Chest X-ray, AP view. Patient: 32 years old, sex F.
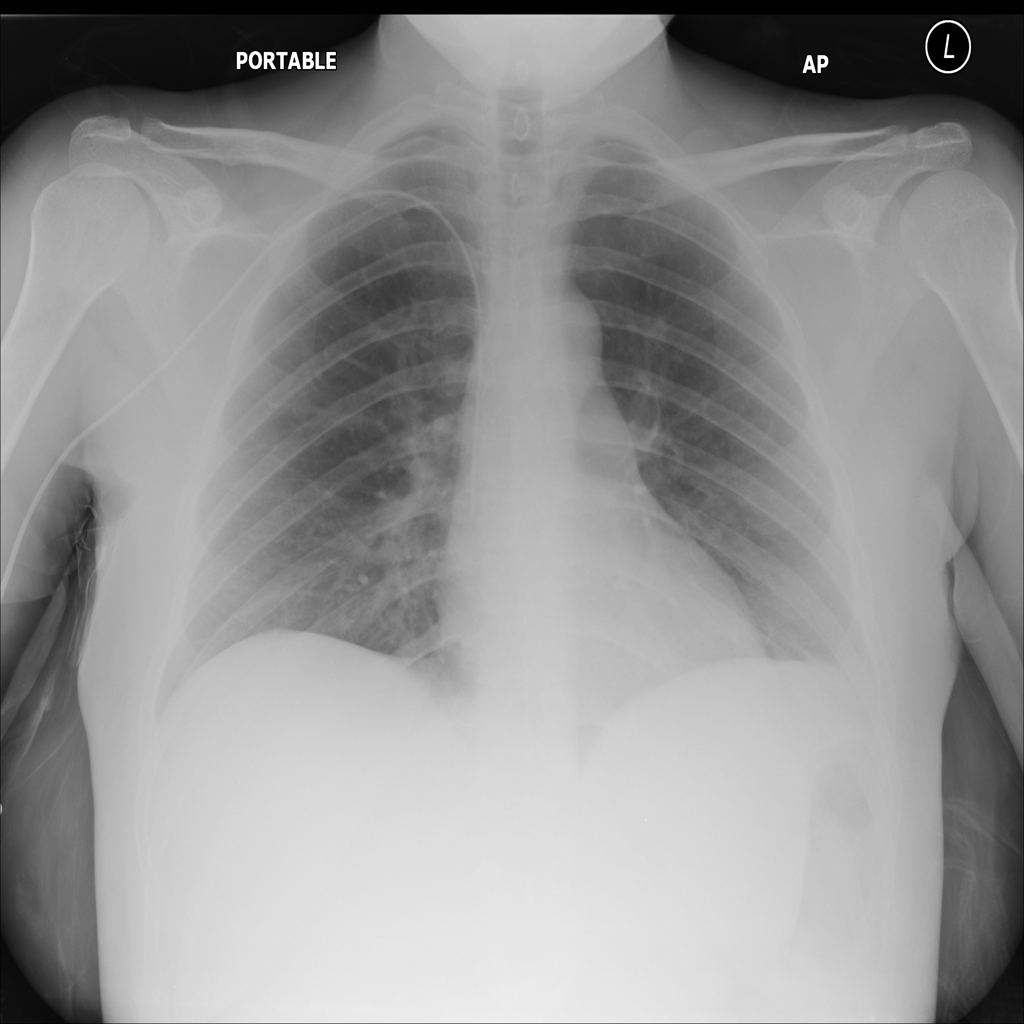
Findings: No Finding